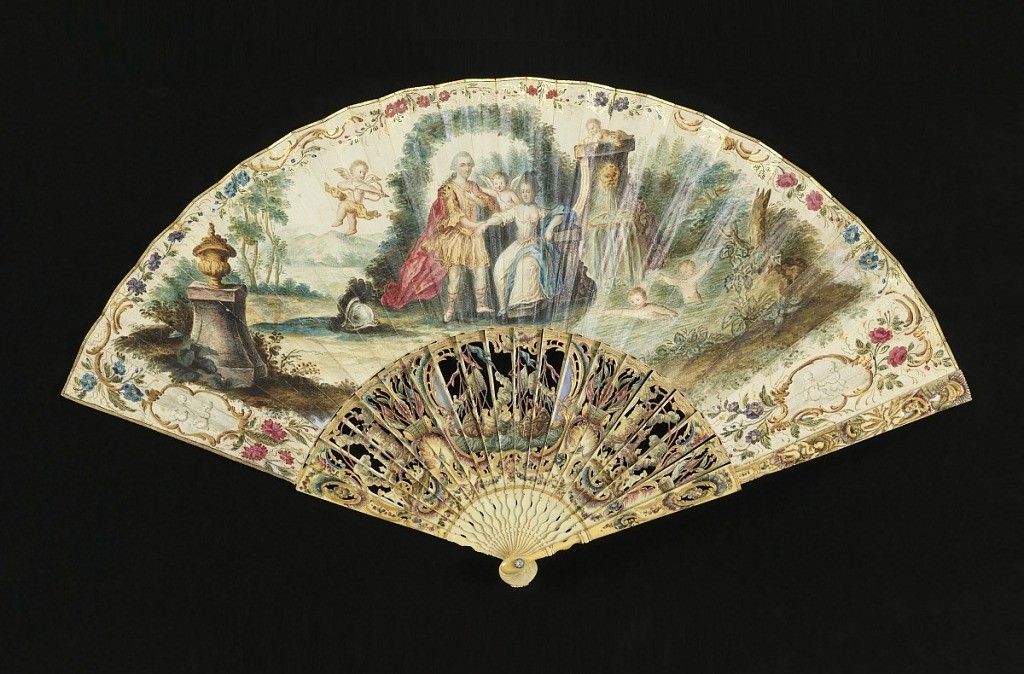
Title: Pleated fan
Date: mid-18th century
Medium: Oil paint on paper leaf, carved and pierced ivory sticks
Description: Pleated fan with painted paper leaf. Obverse mount shows a couple - the woman is seated, and the man stands under an arbor by a fountain with two bathing cupids. One cupid is shooting an arrow at the couple. In cartouches at either end are two cupids in monochrome. The reverse has a central monogram with cupids in cartouches at either end. Sticks are elaborately carved with openwork (à jour), painted and gilded. The center shows a naval battle, and on either side trophies and soldiers storming two towers with a cannon.